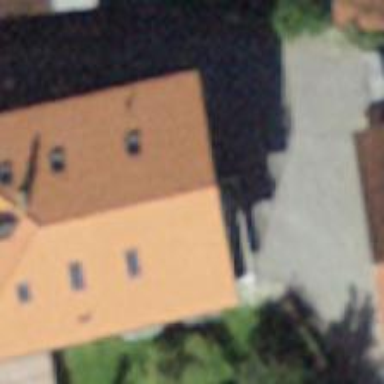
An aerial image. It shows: Image showing building with apartments.